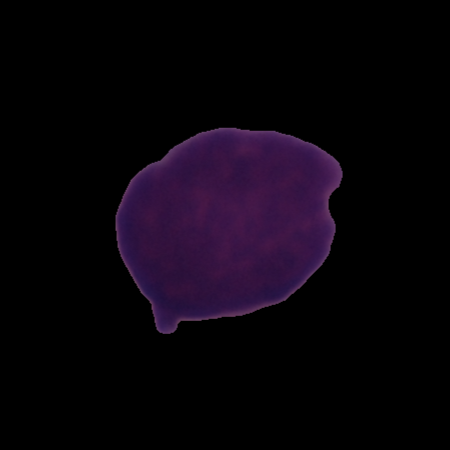
Label: healthy